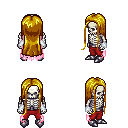
a pixel art fantasy rpg character, male body template, skeleton, pink tattered cape, red pants, blonde extra-long hairstyle, white cloth bracers, metal boots, four views (front, back, left, right), 2x2 character sprite sheet, small pixel art, hard edges, no anti-aliasing